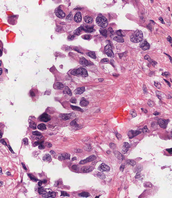
Tumor epithelial tissue: yes
Tumor-associated stroma tissue: yes
Normal tissue: no